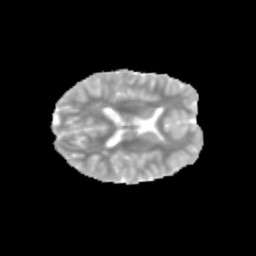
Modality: MD
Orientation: axial
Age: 13
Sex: female
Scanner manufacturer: siemens
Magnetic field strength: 3 T
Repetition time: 3.8 s
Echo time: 0.07 s